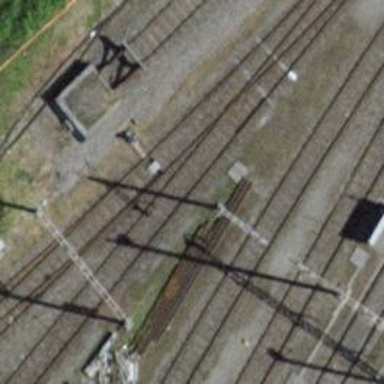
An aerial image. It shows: Single-track electrified railway with contact line. It is spur line for service.